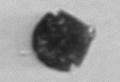
Label: Scrippsiella